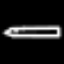
Label: pencil